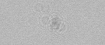
Label: camera_spot